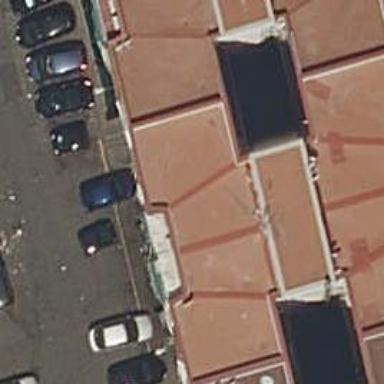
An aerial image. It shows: Car repair shop.